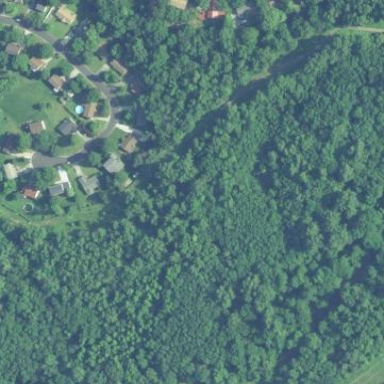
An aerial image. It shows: Mixed woodland with variety of leaf types and cycles.